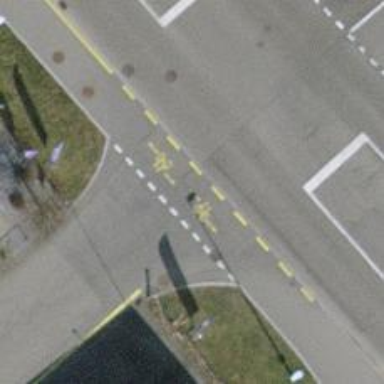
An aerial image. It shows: Uncontrolled crossing on the road.